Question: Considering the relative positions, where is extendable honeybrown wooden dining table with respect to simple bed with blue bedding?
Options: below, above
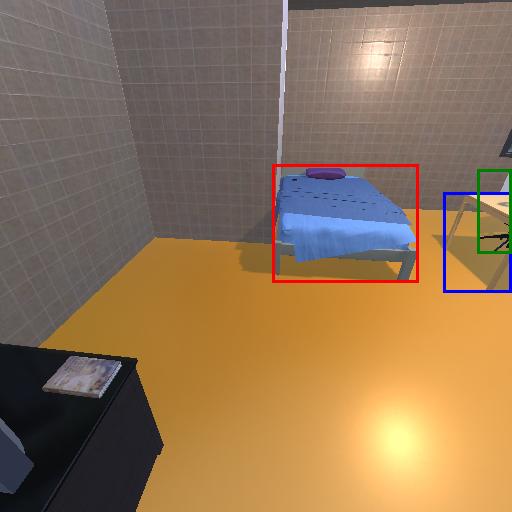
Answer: below